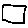
Label: square